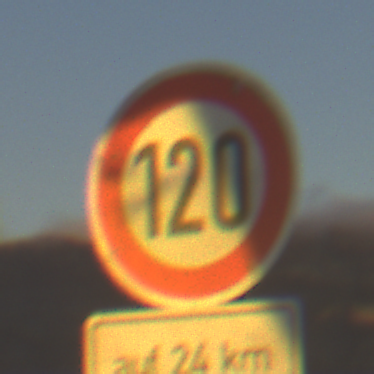
Verkehrszeichen: Geschwindigkeit120
Zusatzzeichen unten: LaengeEinerStrecke6
Umgebung: Outdoor, RoadRail
Tageszeit: SunriseSunset
Wetter: PartlyCloudy
Licht: Natural
Jahreszeit: NotSpecified
Kontrast: HighContrast